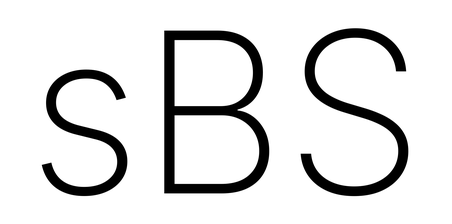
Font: Inter_ExtraLight